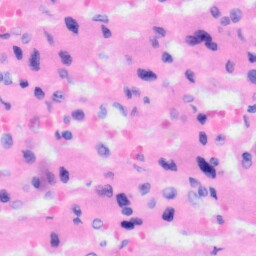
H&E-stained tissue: Liver